【题型】解答题　【知识点】解析几何　【难度】easy
已知过抛物线 $C: y^2 = 4x$ 焦点的直线交抛物线 $C$ 于 $P$、$Q$ 两点，交圆 $x^2 + y^2 - 2x = 0$ 于 $M$、$N$ 两点，其中 $P$、$M$ 位于第一象限，求 $\frac{1}{|PM|} + \frac{4}{|QN|}$ 的最小值.
【解答】

\noindent \textbf{【答案】} $4$

\vspace{0.2cm}
\noindent \textbf{【分析】} 设$|PF|=m$，$|QF|=n$，则$|PM|=m-1$，$|QN|=n-1$.再利用几何关系得到$\dfrac{|AF|}{|BP|}=\dfrac{|QF|}{|QP|}$，得到$\dfrac{1}{m}+\dfrac{1}{n}=1$，再求出$\dfrac{1}{|PM|}+\dfrac{4}{|QN|}=4m+n-5$，然后利用基本不等式求解最小值.

\vspace{0.2cm}
\noindent \textbf{【详解】} 如图，分别过$P$、$Q$作准线的垂线，垂足分别为$G$、$H$，过$Q$作$QB \perp PG$，分别交$OF$、$PG$于$A$、$B$.

可设$|PF|=m$，$|QF|=n$，则$|PM|=m-1$，$|QN|=n-1$.因为$y^2=4x$，所以$p=2$，
易知$\dfrac{|AF|}{|BP|}=\dfrac{|QF|}{|QP|}$，即$\dfrac{2-n}{m-n}=\dfrac{n}{m+n}$，
则$m+n=mn$，$\dfrac{1}{m}+\dfrac{1}{n}=1$，
所以$\dfrac{1}{|PM|}+\dfrac{4}{|QN|}=\dfrac{1}{m-1}+\dfrac{4}{n-1}=\dfrac{4m+n-5}{mn-(m+n)+1}=4m+n-5$.
又因为$(4m+n)\cdot 1=(4m+n)\cdot\left(\dfrac{1}{m}+\dfrac{1}{n}\right)=4+\dfrac{4m}{n}+\dfrac{n}{m}+1\geq 5+2\sqrt{\dfrac{4m}{n}\cdot\dfrac{n}{m}}=9$，
当且仅当$2m=n=3$时，等号成立，
所以$\dfrac{1}{|PM|}+\dfrac{4}{|QN|}=4m+n-5\geq 4$，
$\therefore \dfrac{1}{|PM|}+\dfrac{4}{|QM|}$的最小值为$4$.

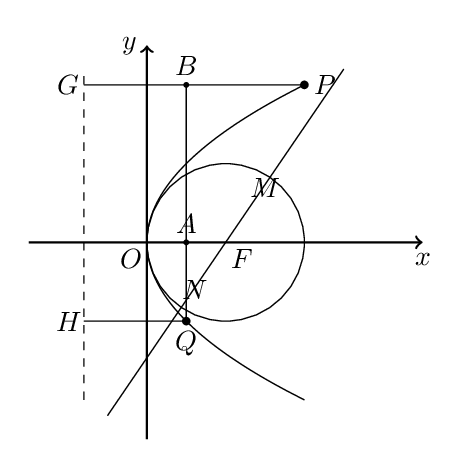